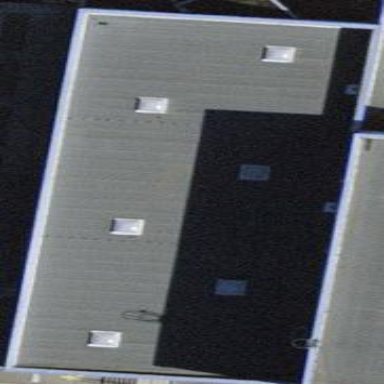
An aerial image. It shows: Warehouse.